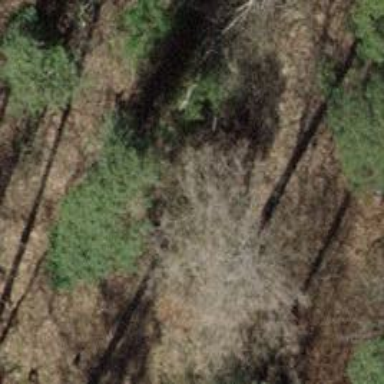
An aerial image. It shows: Compacted grade3 forestry track for forestry vehicles.